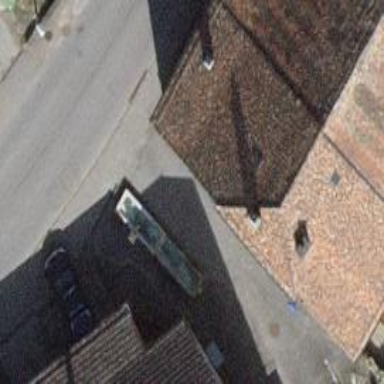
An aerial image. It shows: Fountain.